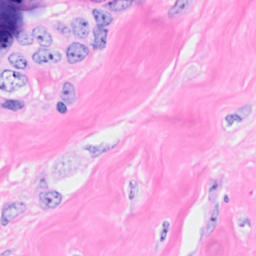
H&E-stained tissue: Breast